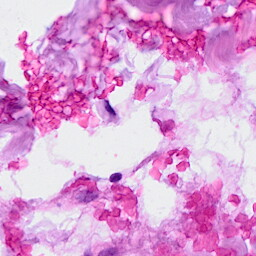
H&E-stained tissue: Breast